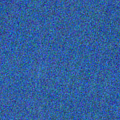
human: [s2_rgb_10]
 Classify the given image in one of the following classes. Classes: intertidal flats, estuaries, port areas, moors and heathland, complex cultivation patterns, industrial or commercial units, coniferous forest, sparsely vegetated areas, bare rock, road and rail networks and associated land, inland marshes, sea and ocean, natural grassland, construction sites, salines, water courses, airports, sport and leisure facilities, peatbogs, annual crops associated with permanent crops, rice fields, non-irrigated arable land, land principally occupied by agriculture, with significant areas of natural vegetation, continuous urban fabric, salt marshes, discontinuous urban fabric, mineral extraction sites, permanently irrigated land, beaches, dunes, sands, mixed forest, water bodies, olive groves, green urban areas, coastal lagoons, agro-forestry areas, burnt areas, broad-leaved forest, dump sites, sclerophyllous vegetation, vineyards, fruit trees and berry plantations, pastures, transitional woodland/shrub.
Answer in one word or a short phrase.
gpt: water bodies